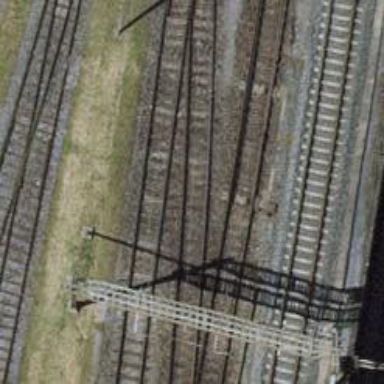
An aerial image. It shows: Single-track electrified railway siding with contact line.